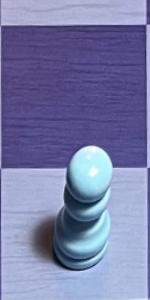
Label: Pawn_White